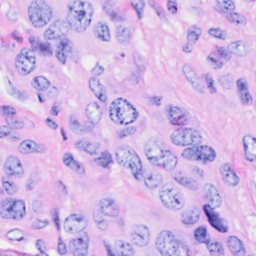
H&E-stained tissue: Breast